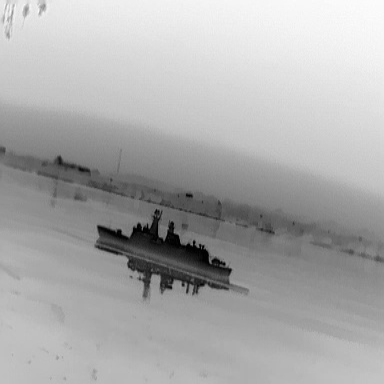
There is a warship in the infrared image.